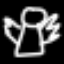
Label: angel